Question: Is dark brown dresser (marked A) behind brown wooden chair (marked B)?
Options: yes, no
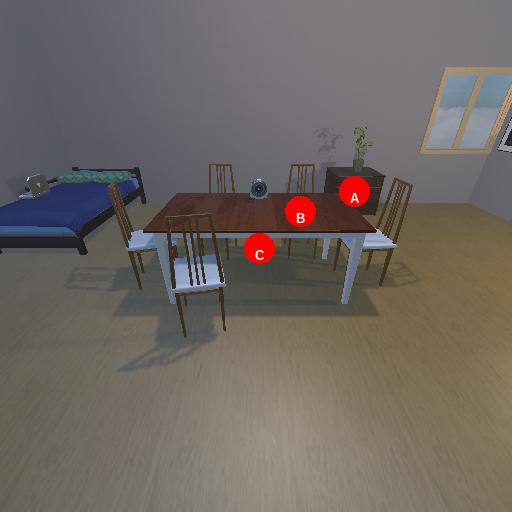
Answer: yes